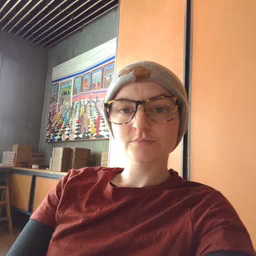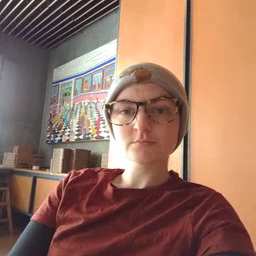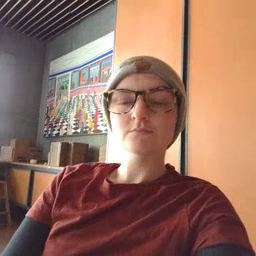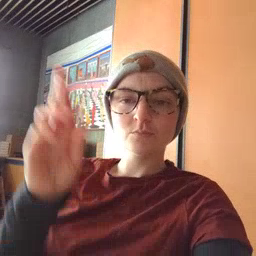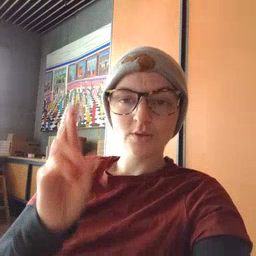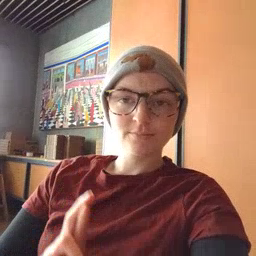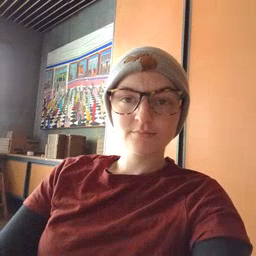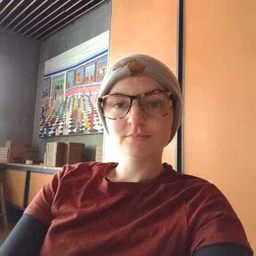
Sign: refrigerator